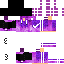
A female human skin with dark skin, wearing blonde bald dressed in a purple hoodie and black pants, featuring a closed mouth.